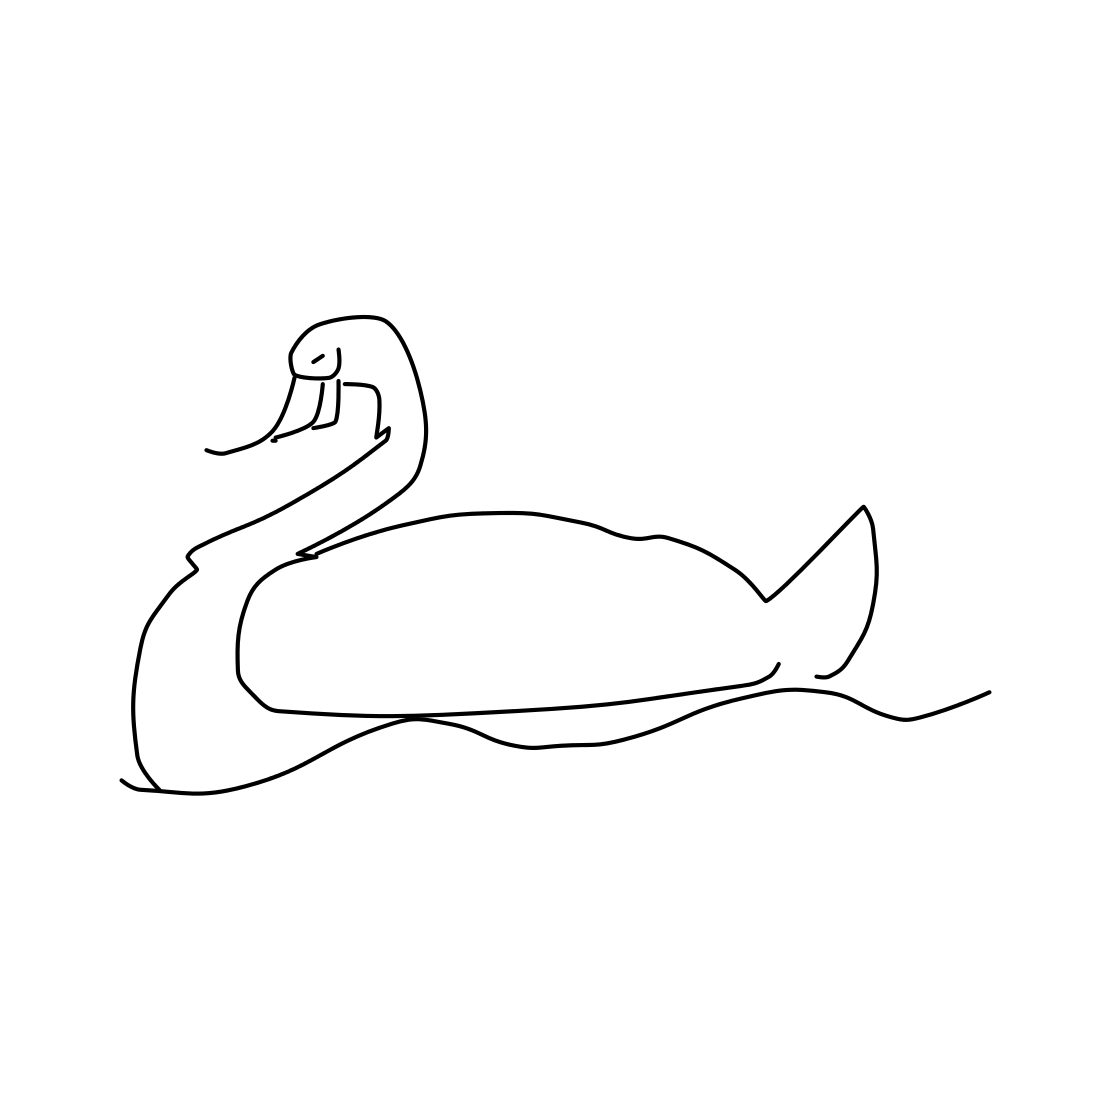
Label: duck